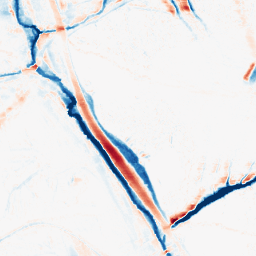
Category: morphological
Decomposition family: morphological_ellipse
Decomposition parameters: operation: average
width: 10
height: 20
Upsampling method: bilinear
Upsampling parameters: scale: 8
Upsampling scale: 8